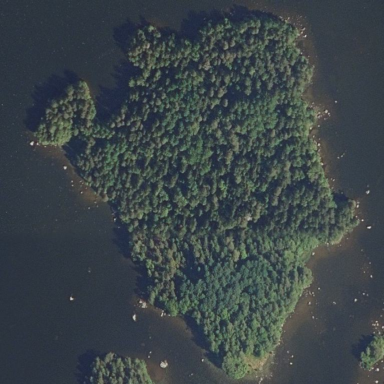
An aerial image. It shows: Islet.